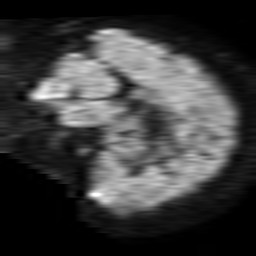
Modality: TRACE
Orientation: sagittal
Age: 58
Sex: female
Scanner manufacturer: philips
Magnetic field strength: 1.5 T
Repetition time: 3.395 s
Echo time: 0.06922 s